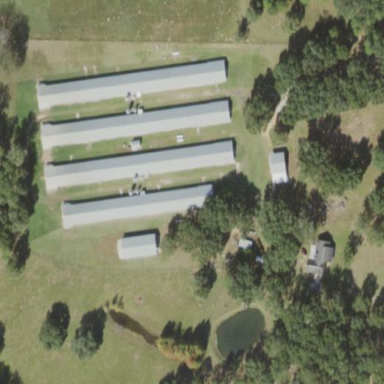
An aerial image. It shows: Poultry farmyard.